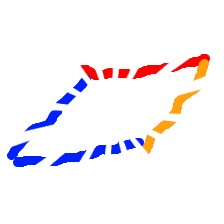
Shape: parallelogram